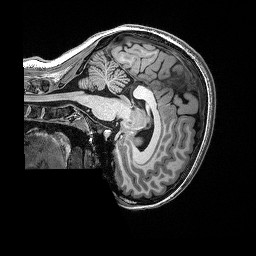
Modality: T1w
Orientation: sagittal
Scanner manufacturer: siemens
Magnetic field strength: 3 T
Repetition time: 2.53 s
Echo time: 0.0033 s